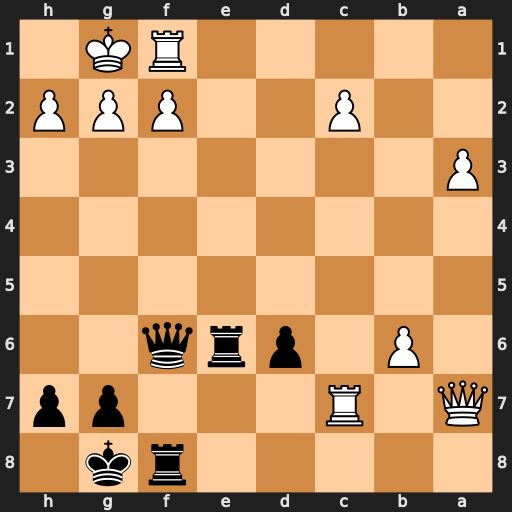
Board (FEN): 5rk1/Q1R3pp/1P1prq2/8/8/P7/2P2PPP/5RK1
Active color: b
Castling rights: -
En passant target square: -
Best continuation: Qxf2+ Rxf2 Re1+ Rf1 Rexf1#